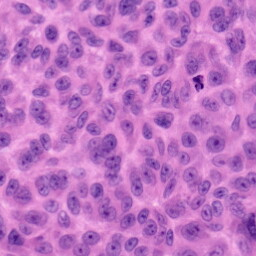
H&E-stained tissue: Skin